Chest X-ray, PA view. Patient: 67 years old, sex M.
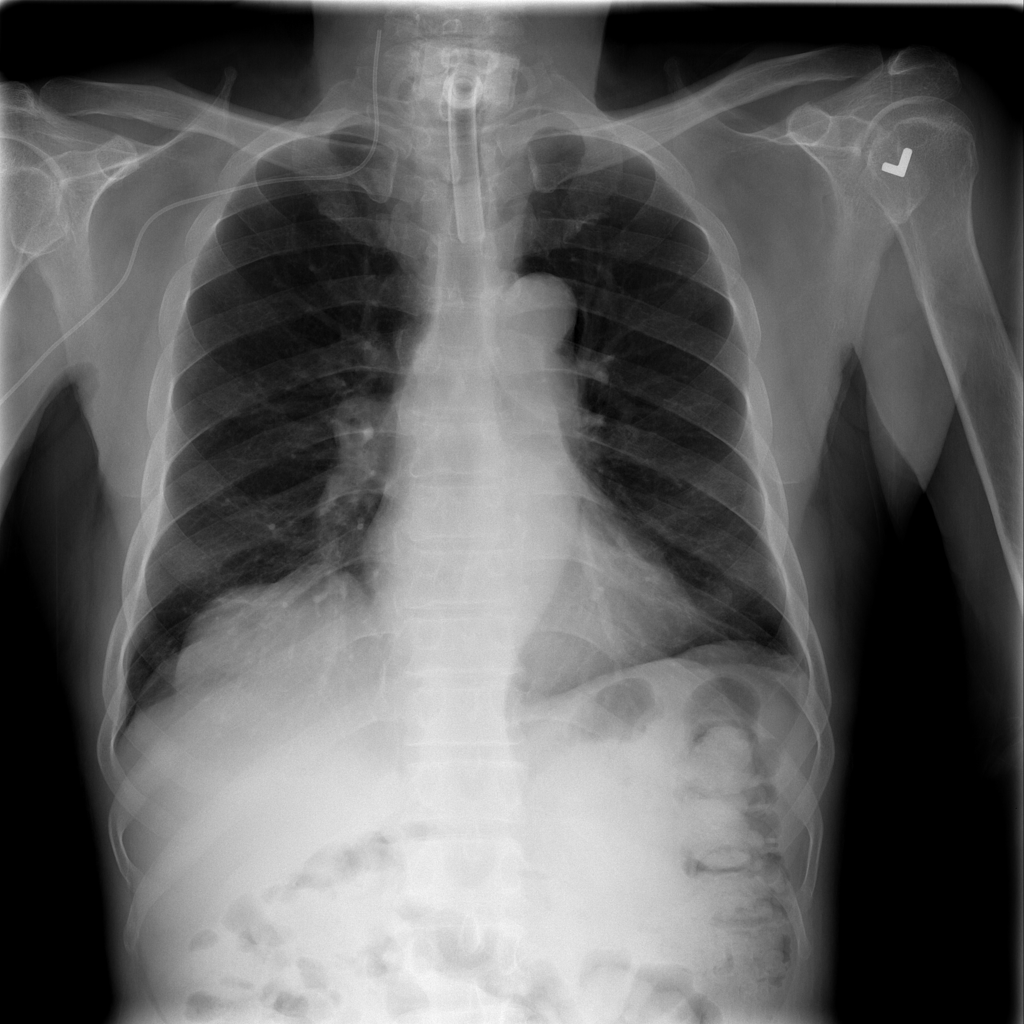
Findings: Mass